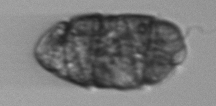
Label: Margalefidinium